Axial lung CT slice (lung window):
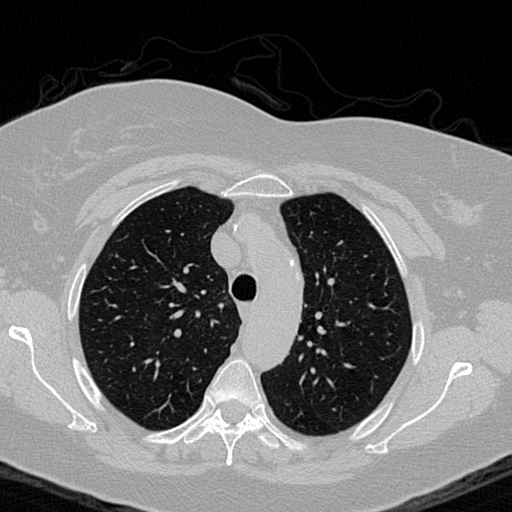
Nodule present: no